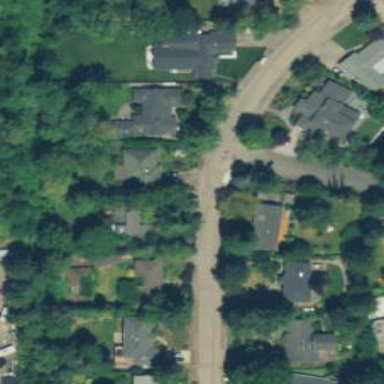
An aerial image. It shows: Residential road with asphalt surface and sidewalk on the left.